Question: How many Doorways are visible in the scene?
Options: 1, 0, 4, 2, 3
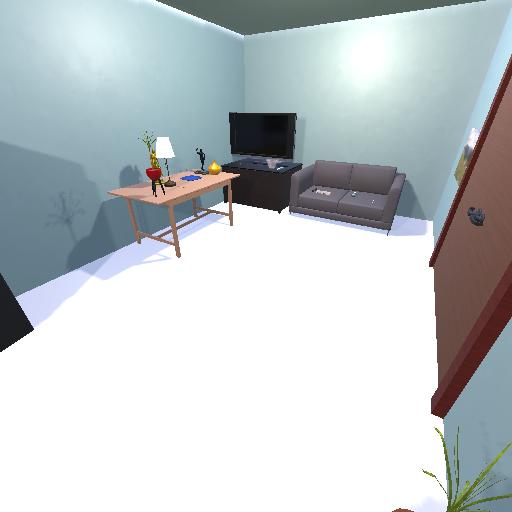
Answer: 1